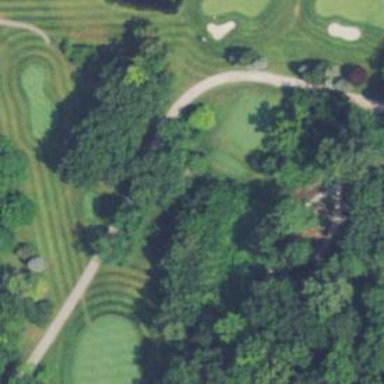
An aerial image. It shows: Golf tee.